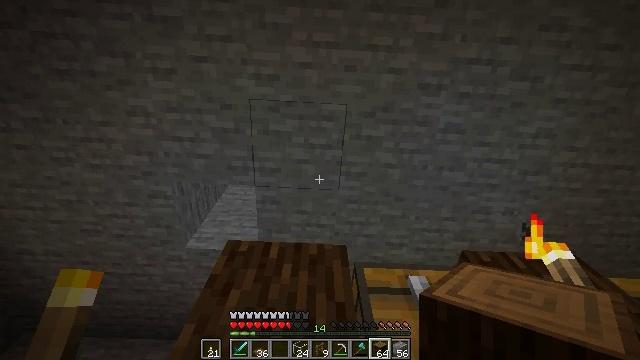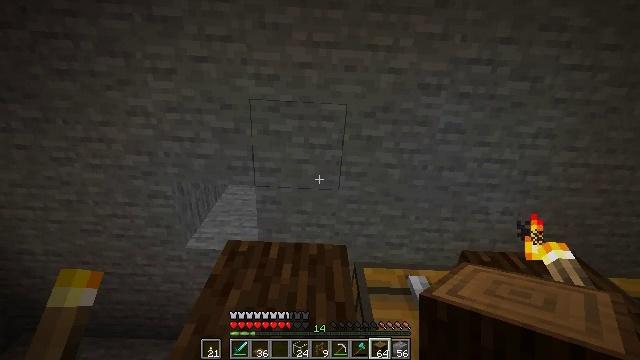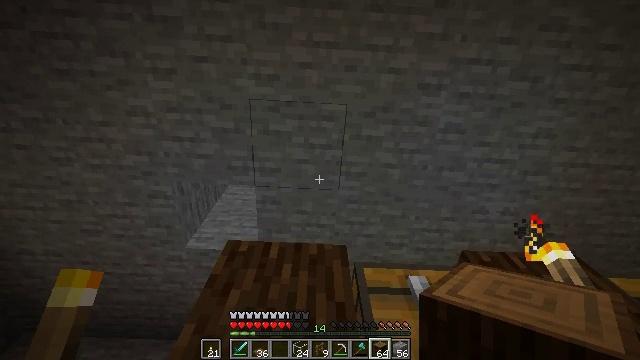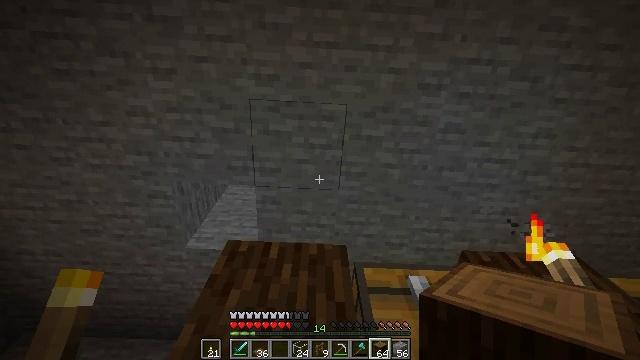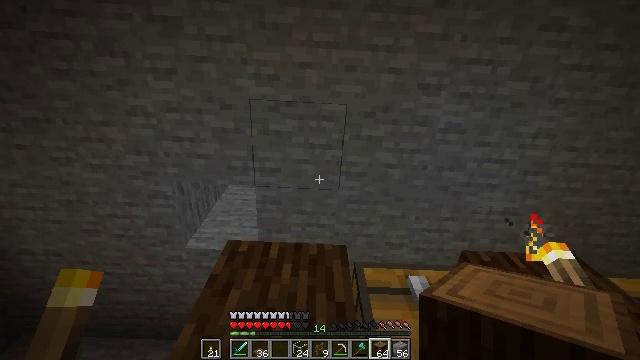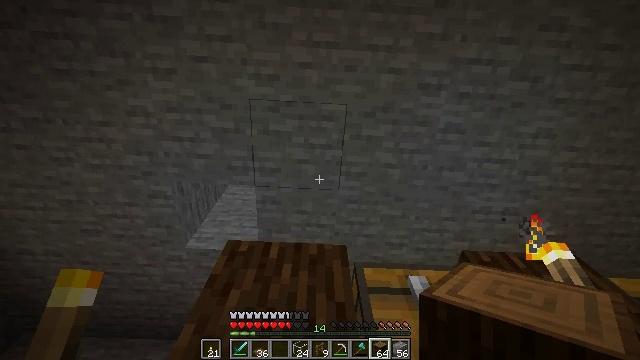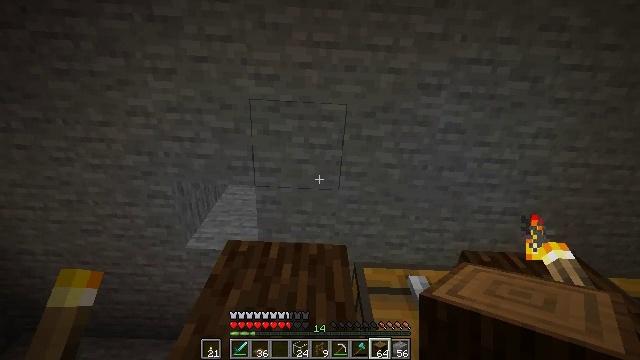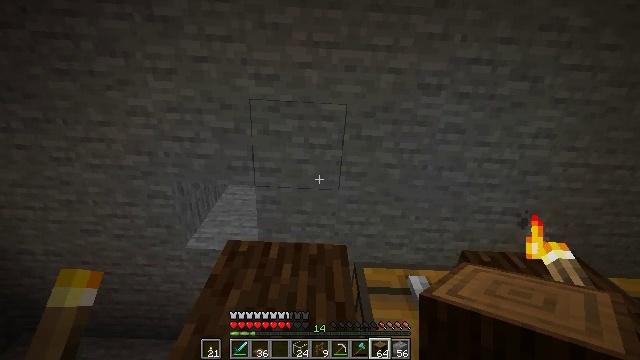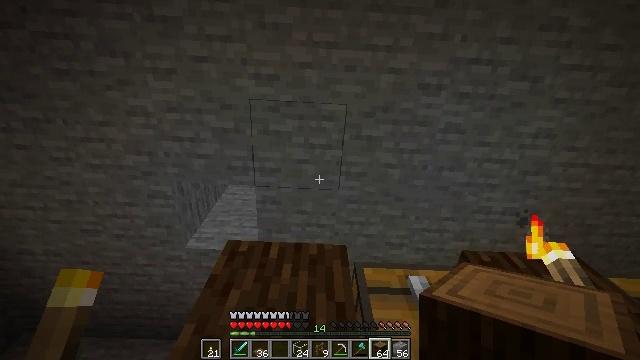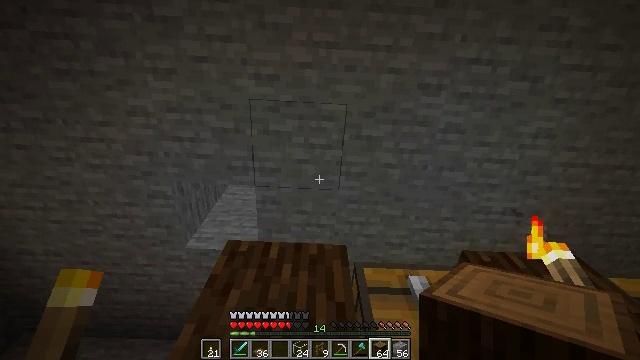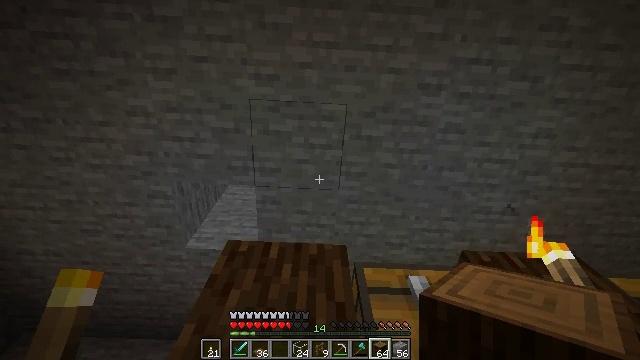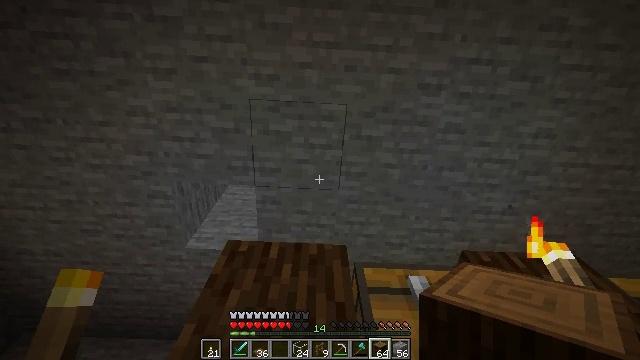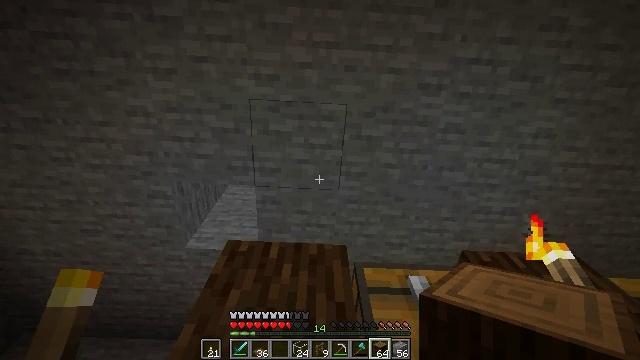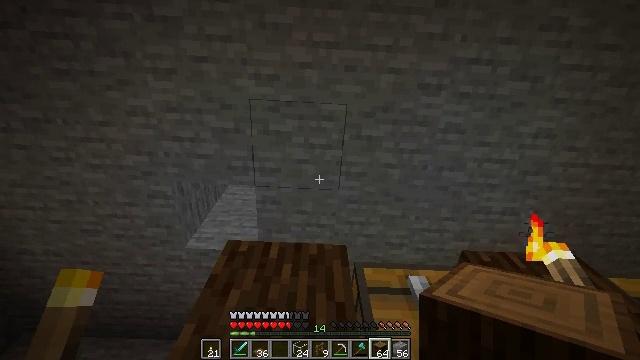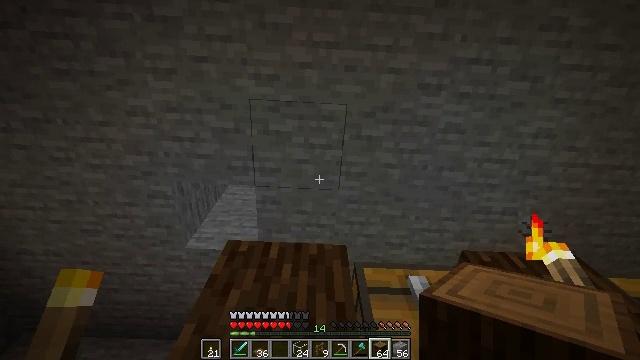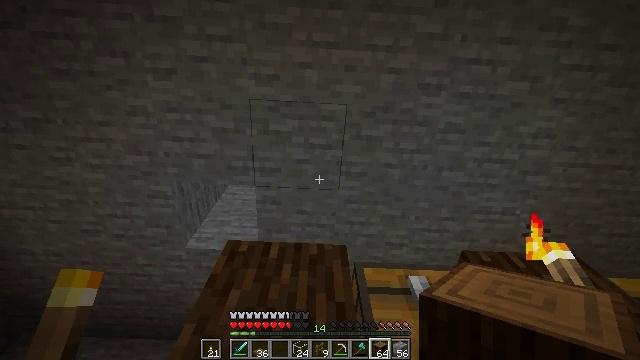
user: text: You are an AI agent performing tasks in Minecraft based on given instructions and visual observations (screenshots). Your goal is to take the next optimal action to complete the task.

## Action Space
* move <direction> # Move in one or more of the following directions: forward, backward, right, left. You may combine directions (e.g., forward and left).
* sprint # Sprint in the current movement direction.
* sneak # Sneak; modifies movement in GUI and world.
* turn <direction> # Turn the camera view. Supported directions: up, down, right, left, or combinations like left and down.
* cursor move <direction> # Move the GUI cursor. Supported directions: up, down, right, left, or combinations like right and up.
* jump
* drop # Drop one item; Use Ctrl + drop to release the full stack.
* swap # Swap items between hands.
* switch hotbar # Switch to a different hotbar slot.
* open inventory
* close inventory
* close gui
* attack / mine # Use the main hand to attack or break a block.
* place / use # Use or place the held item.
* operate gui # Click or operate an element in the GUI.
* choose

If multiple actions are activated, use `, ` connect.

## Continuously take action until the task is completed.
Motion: motion action
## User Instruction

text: Open a crafting table to craft spruce stairs.
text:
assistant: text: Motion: sneak
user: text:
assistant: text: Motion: sneak
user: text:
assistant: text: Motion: sneak
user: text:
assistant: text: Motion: sneak
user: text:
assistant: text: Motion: sneak
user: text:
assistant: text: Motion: sneak
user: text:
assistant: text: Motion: sneak
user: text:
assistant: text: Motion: sneak
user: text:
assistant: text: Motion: sneak
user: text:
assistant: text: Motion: sneak
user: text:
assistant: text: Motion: sneak
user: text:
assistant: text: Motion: sneak
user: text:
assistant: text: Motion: sneak
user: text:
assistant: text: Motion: sneak
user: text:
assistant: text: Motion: sneak
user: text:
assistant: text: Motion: sneak
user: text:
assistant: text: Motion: sneak
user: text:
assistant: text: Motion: sneak
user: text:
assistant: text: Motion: sneak
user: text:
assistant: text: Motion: sneak
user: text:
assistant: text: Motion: sneak
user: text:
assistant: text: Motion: sneak
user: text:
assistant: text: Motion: sneak
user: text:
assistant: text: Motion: sneak
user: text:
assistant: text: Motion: sneak
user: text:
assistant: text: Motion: sneak
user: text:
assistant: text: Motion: sneak
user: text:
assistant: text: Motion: sneak
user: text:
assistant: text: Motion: sneak
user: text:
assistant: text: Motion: sneak